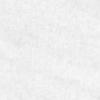
Label: no_change